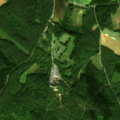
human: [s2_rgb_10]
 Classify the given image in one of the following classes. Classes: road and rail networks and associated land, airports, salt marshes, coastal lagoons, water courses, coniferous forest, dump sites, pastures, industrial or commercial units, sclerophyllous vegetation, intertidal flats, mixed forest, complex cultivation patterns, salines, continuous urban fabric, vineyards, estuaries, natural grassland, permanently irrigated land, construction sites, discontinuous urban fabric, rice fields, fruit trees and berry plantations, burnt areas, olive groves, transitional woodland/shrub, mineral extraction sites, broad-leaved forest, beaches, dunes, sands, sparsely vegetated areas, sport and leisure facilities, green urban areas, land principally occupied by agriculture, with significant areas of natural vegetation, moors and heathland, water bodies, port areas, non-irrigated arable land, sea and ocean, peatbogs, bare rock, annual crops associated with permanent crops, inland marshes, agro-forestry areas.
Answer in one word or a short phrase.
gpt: non-irrigated arable land, land principally occupied by agriculture, with significant areas of natural vegetation, mixed forest